Interaction volume radius: 5 \u00c5
Interaction volume height: 35 \u00c5
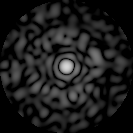
Disorder parameter: 0.8353